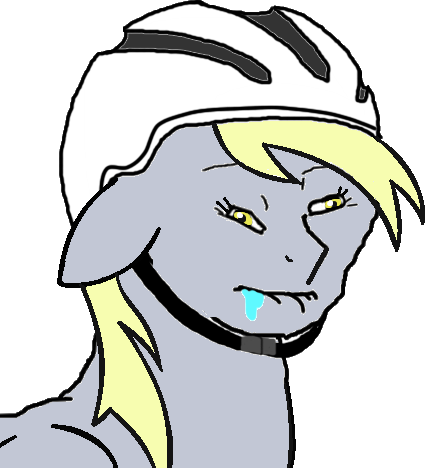
Label: 5_Brainlet